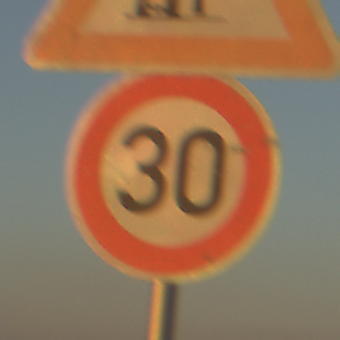
Verkehrszeichen: Geschwindigkeit30
Zusatzzeichen oben: UnzureichendesLichtraumprofil
Umgebung: Outdoor, Nature
Tageszeit: SunriseSunset
Wetter: Clear
Licht: Natural
Jahreszeit: NotSpecified
Kontrast: HighContrast